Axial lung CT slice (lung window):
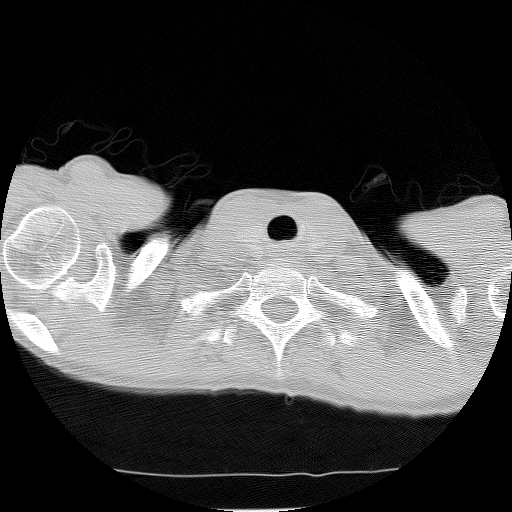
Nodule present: no